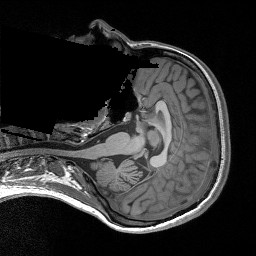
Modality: T1w
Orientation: axial